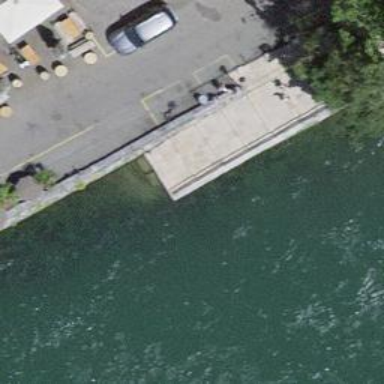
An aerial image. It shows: Ferry terminal.